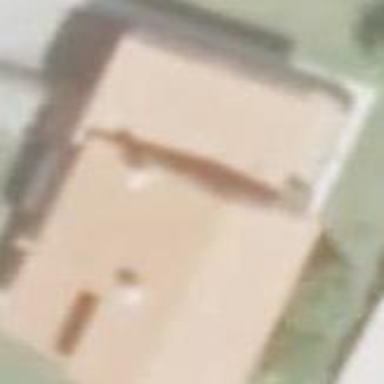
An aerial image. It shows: Simple house.